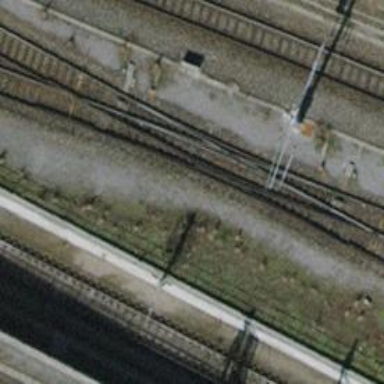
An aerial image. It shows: Railway yard with electrified tracks and single track.